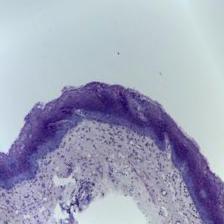
Diagnosis: Normal